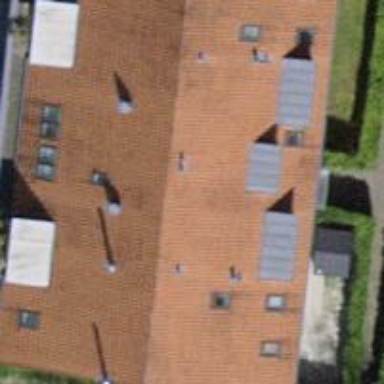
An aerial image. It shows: Building with pitched roof.